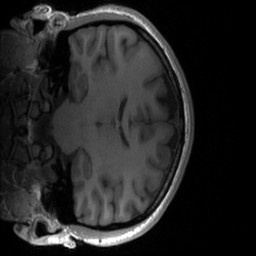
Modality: T1w
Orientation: coronal
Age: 22
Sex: female
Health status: healthy